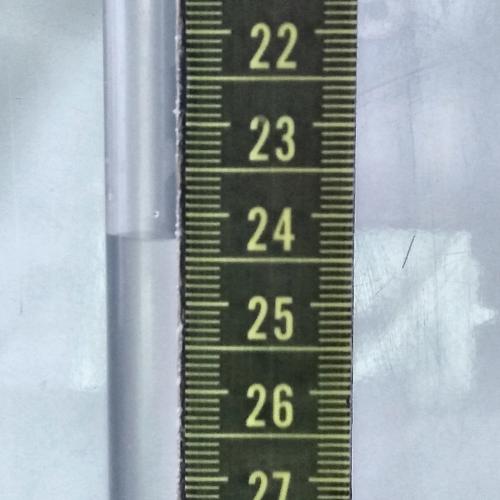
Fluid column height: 24.3 cm